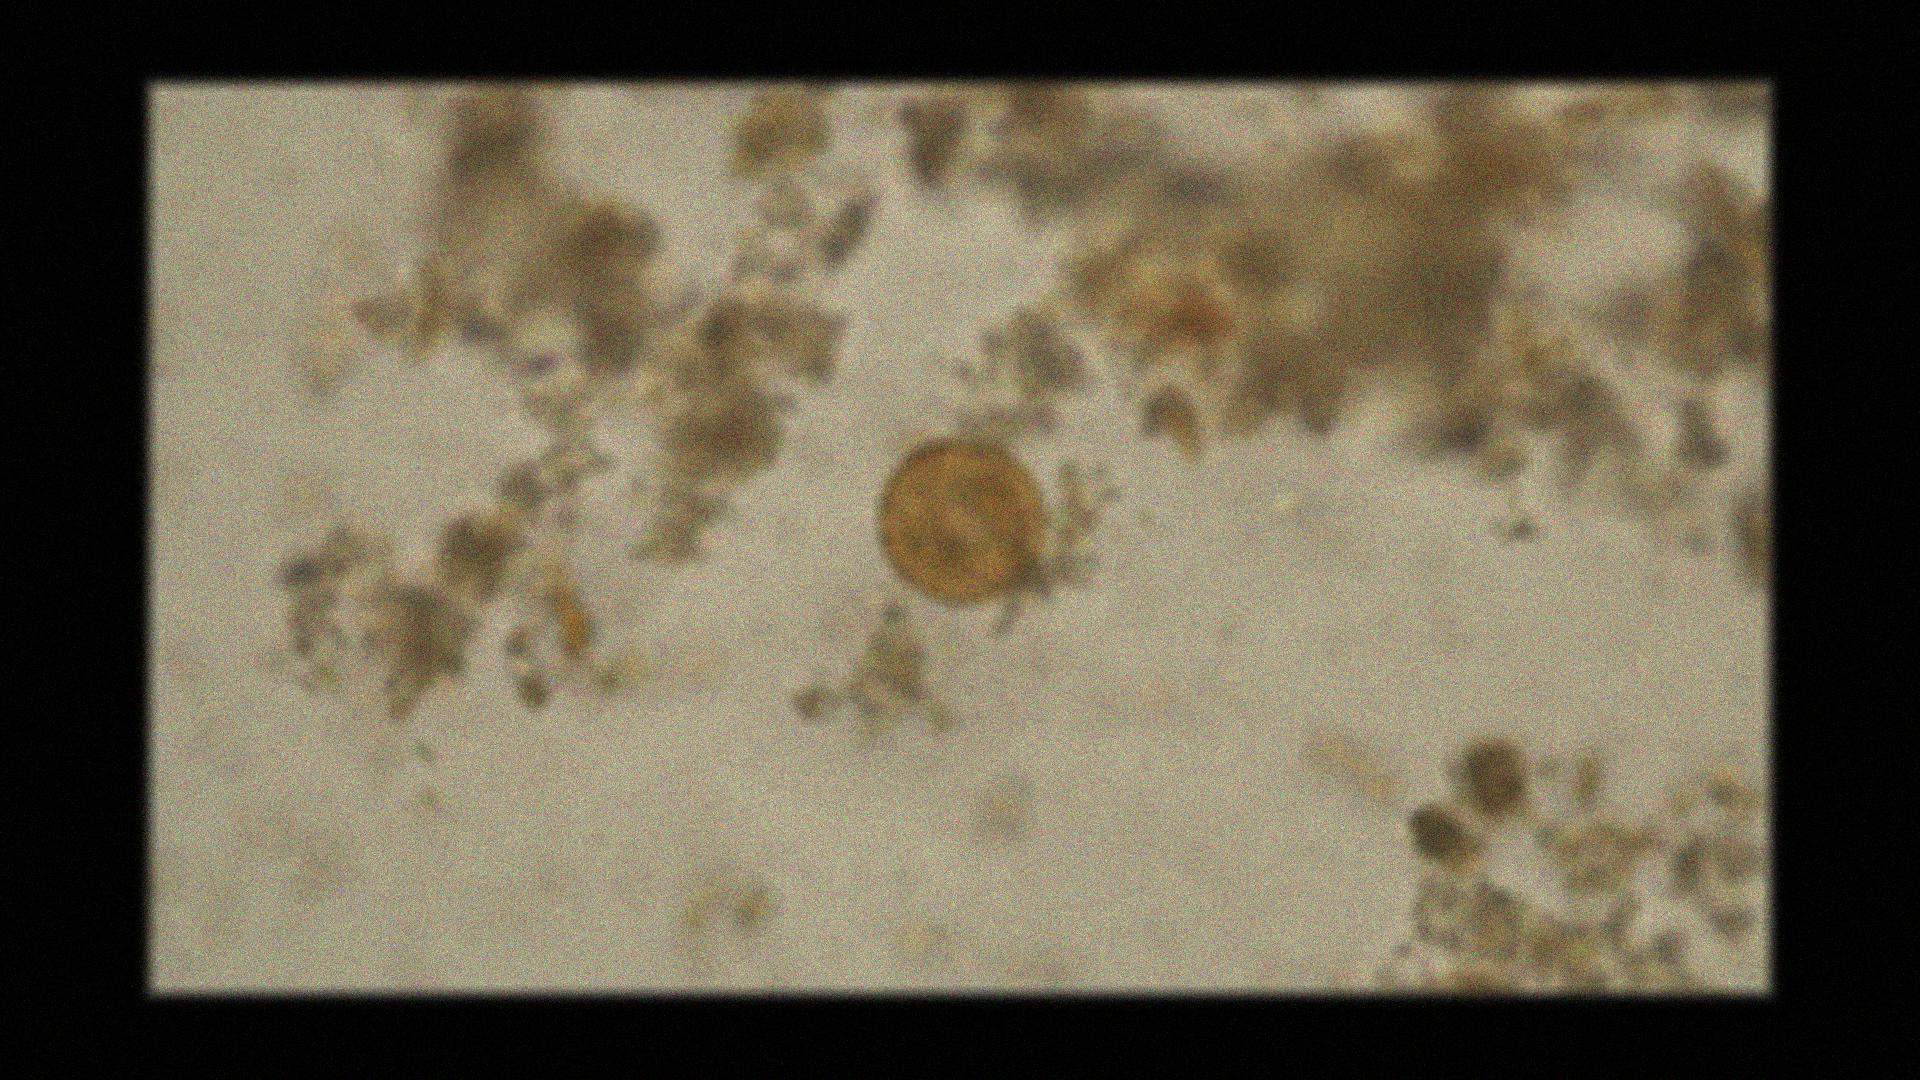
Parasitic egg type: Ascaris lumbricoides